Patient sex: M
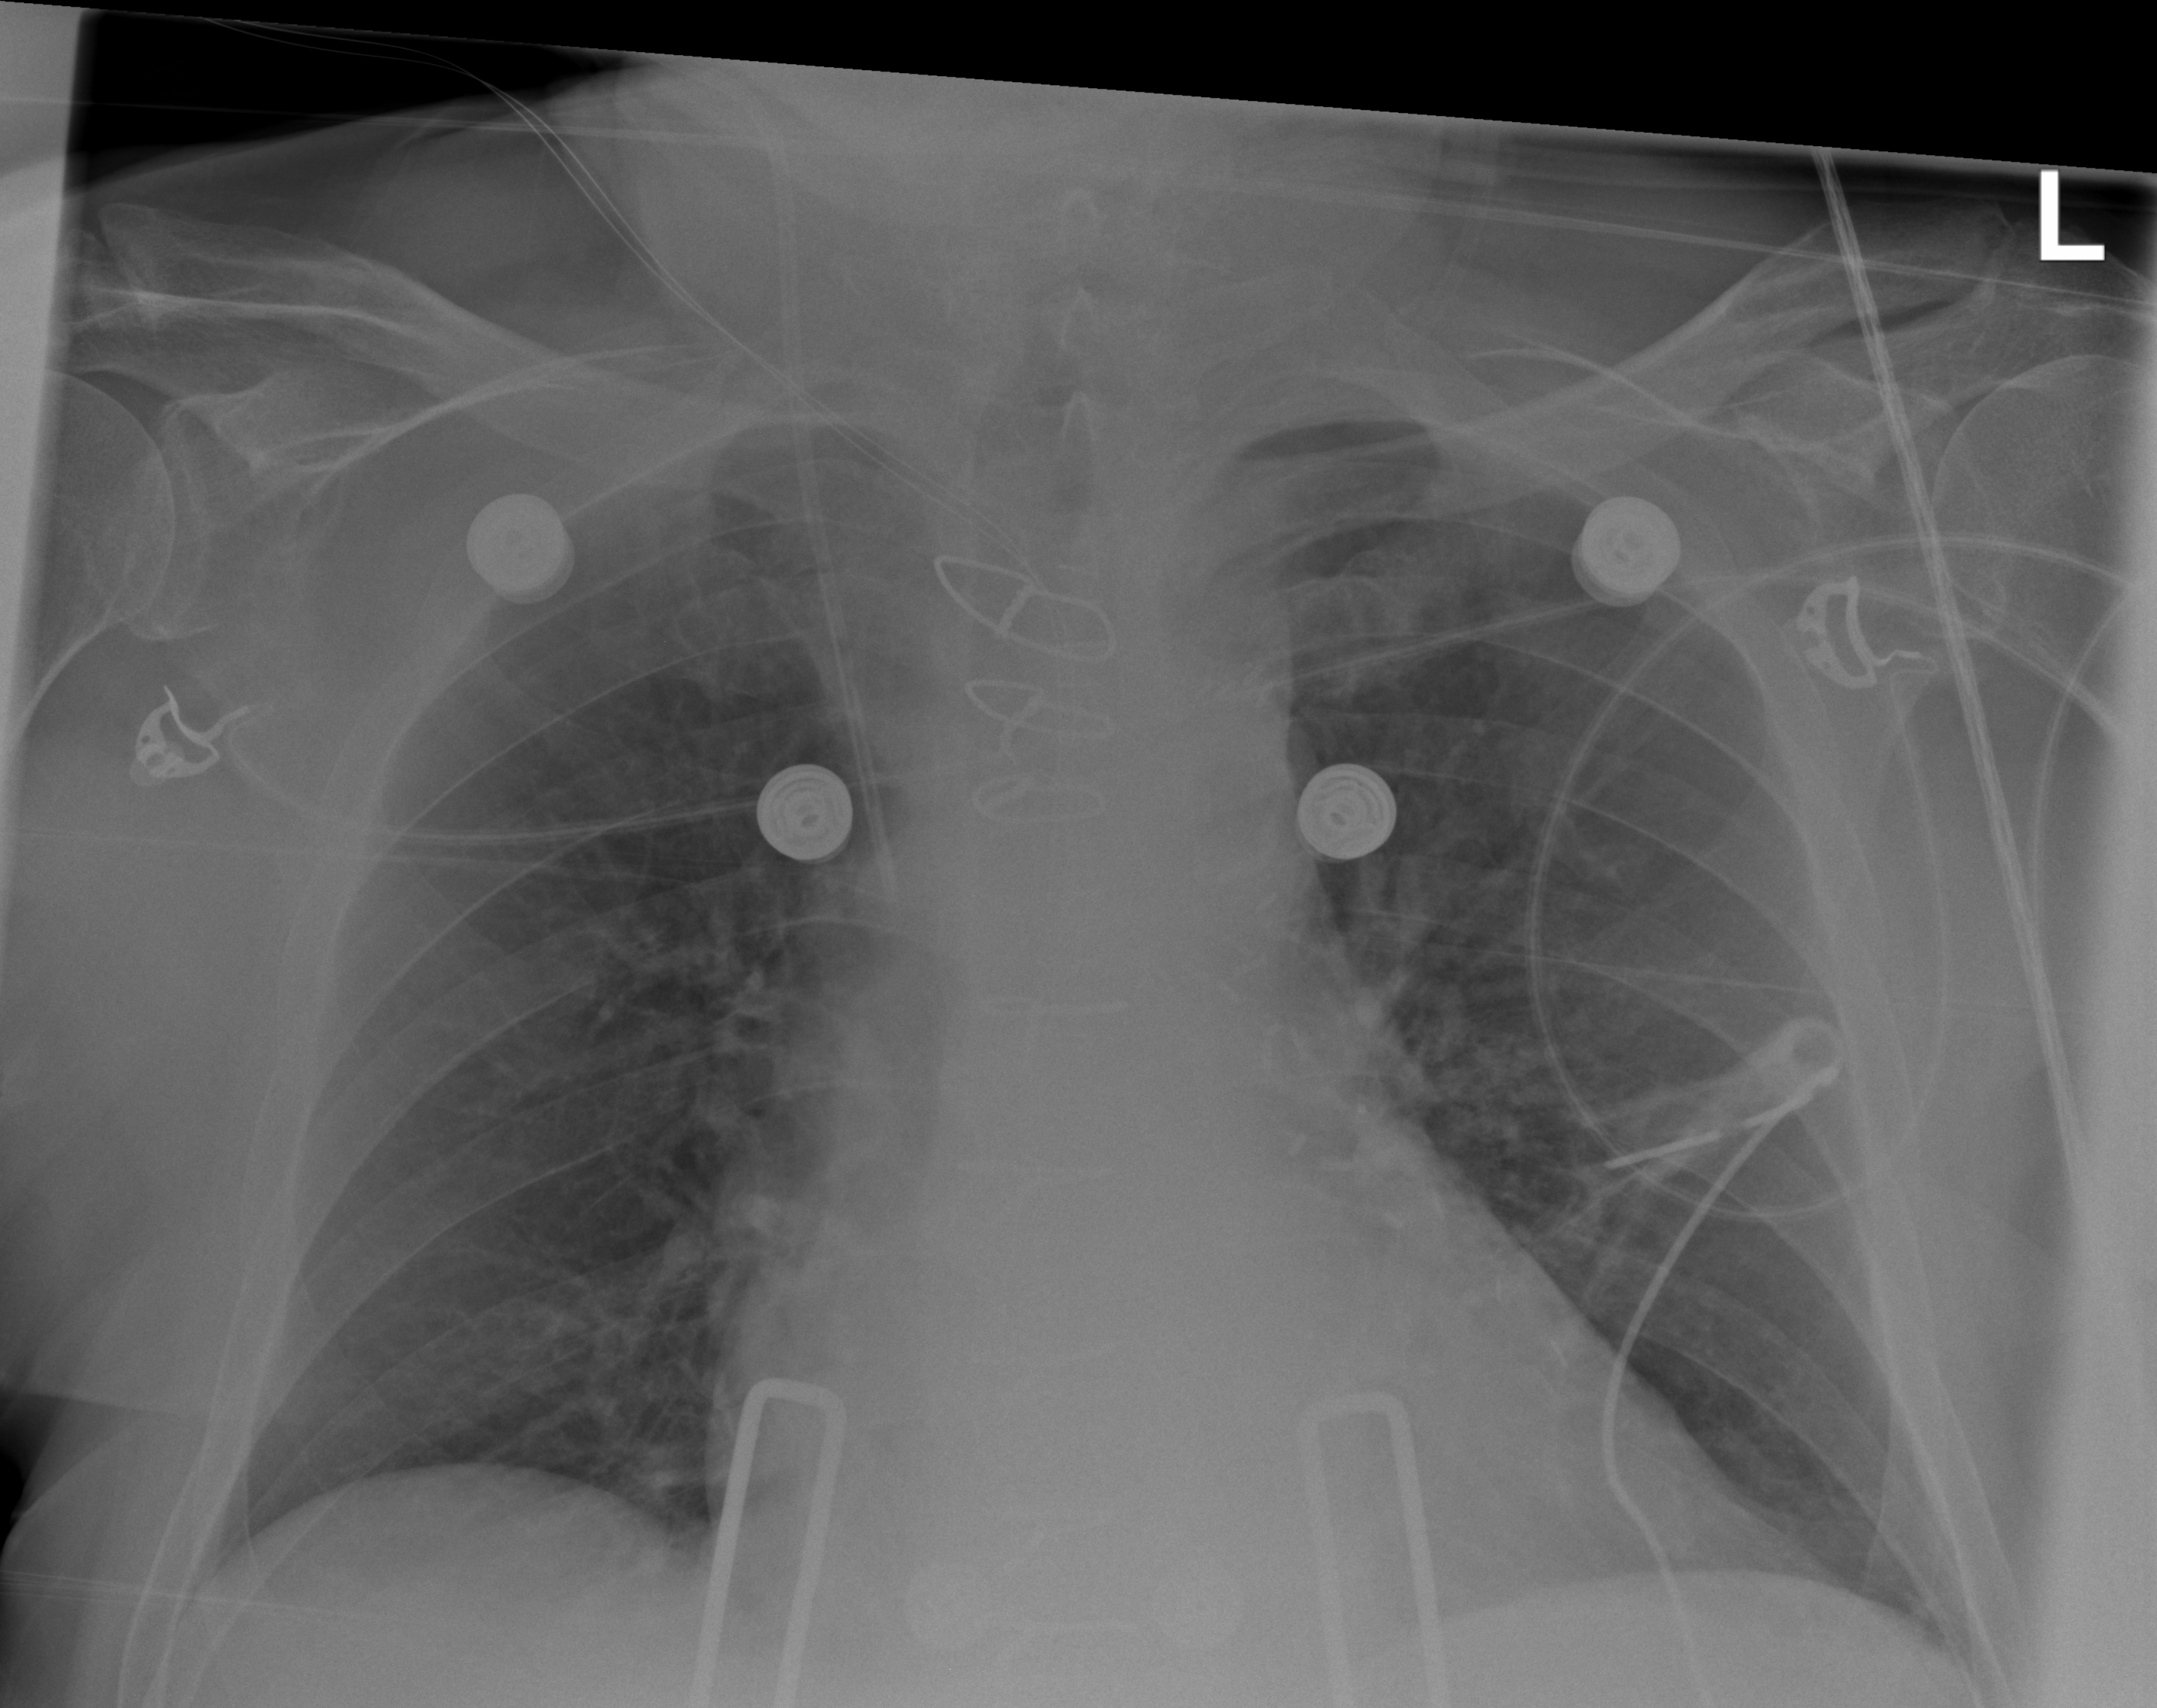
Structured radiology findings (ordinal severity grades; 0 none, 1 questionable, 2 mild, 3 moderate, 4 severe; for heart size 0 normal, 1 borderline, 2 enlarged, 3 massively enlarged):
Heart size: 1
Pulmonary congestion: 0
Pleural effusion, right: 0
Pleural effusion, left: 0
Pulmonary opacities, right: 0
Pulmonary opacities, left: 0
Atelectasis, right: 2
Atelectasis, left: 0